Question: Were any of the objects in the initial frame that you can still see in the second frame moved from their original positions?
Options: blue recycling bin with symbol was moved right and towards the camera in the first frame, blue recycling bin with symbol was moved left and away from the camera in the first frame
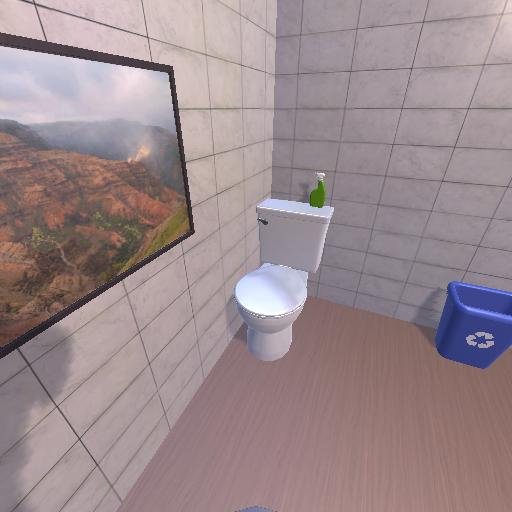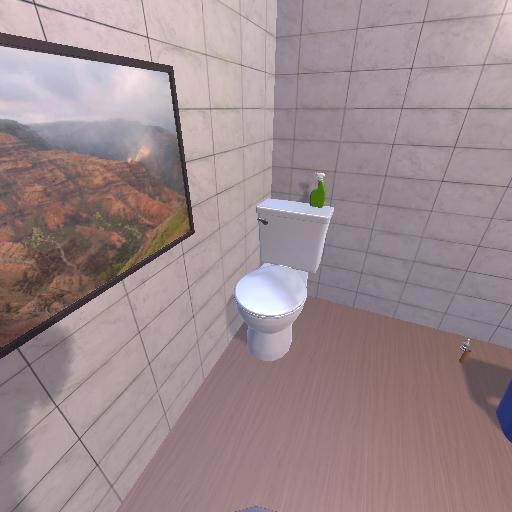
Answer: blue recycling bin with symbol was moved right and towards the camera in the first frame